The plot shows one second of acceleration measured on a rotor kit. Classify the rotor condition as one of: normal, misalignment, unbalance, looseness.
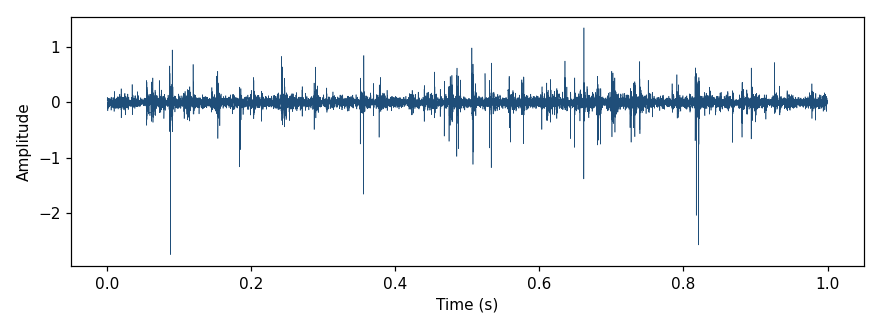
Answer: normal